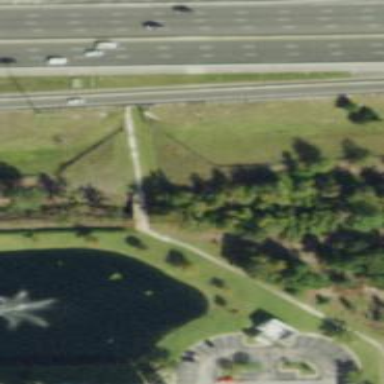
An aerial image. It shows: Footway on bridge.